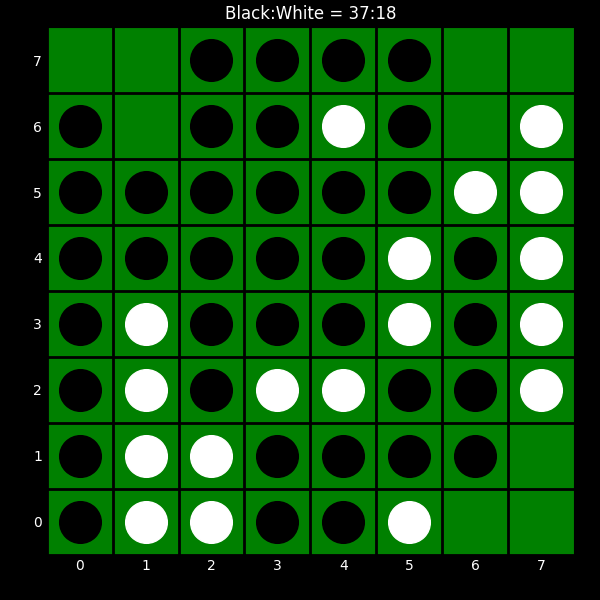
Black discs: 37
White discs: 18